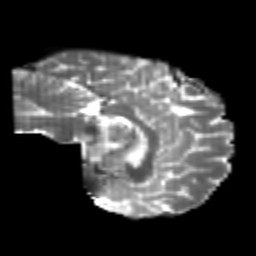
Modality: T2w
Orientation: sagittal
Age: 23
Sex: male
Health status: healthy
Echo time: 0.074 s